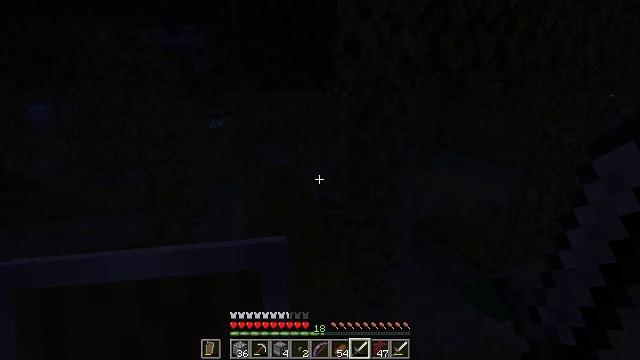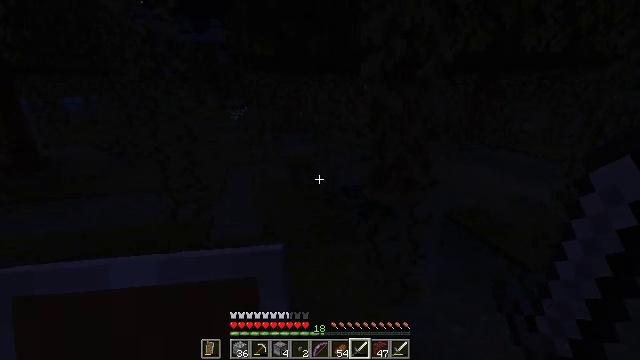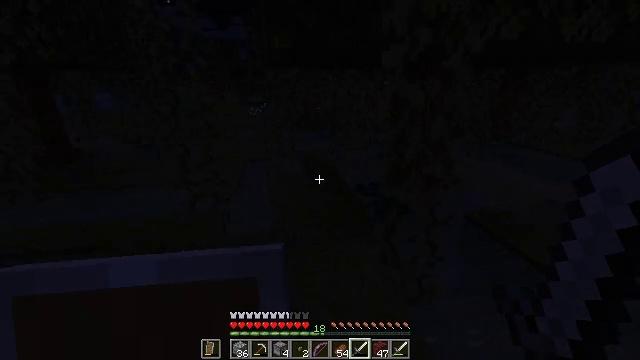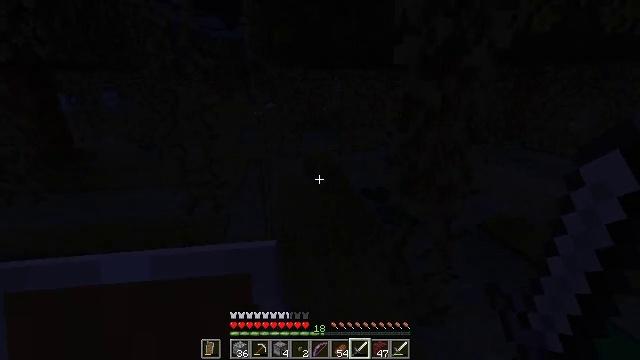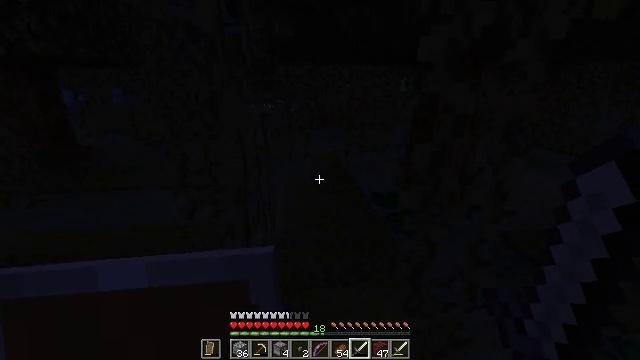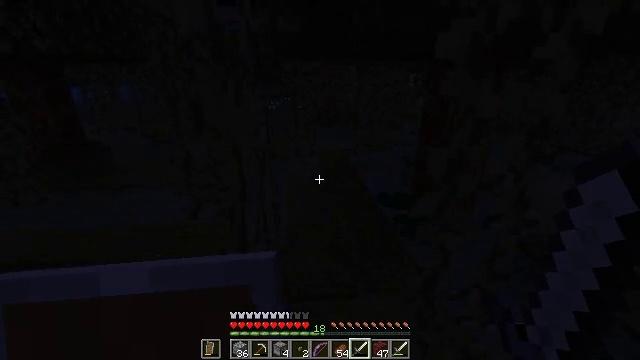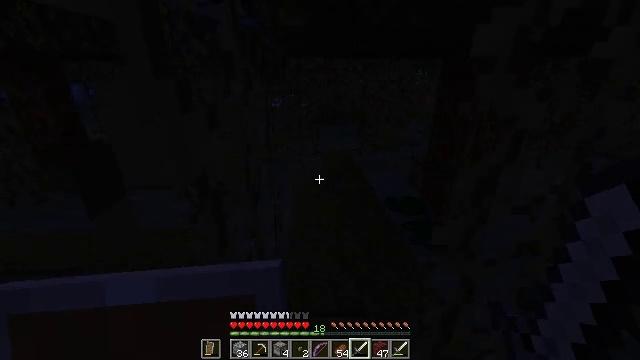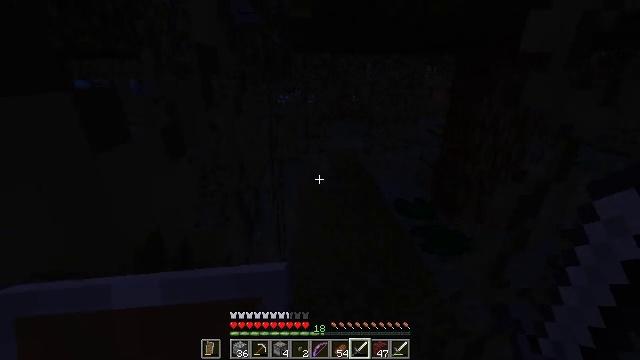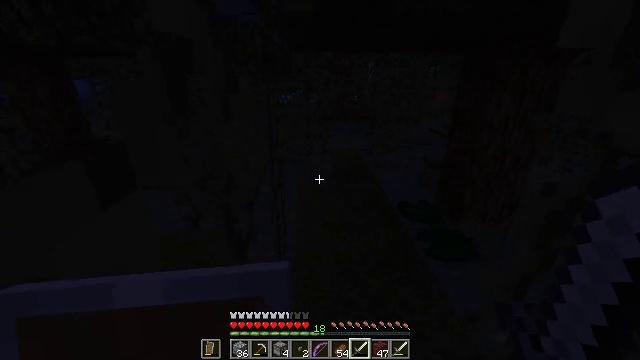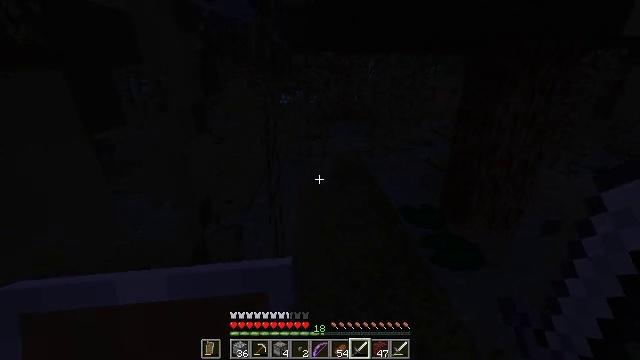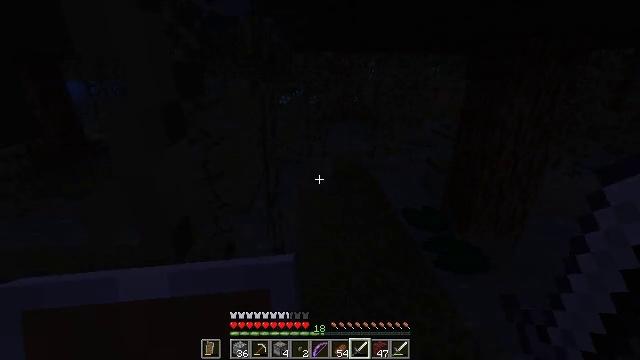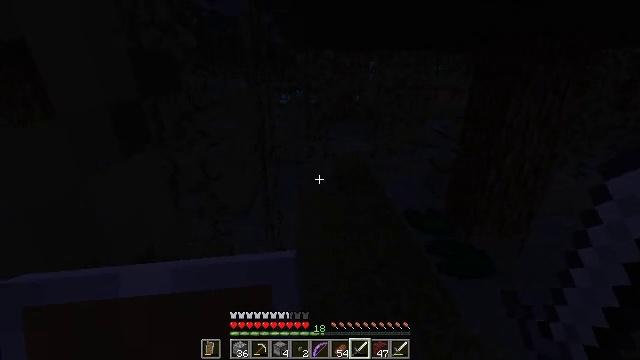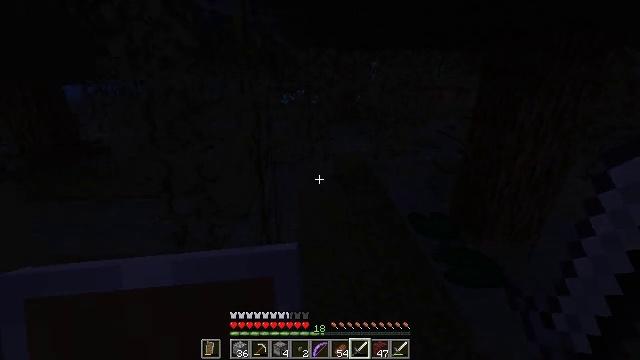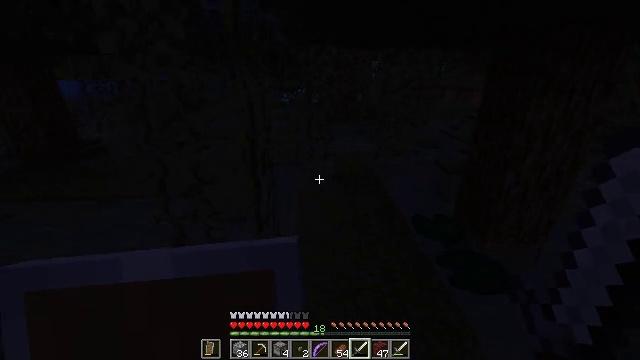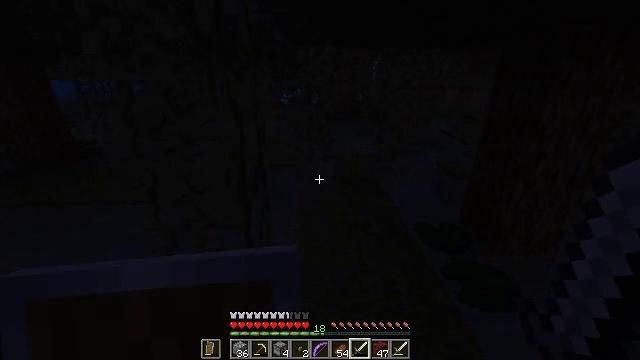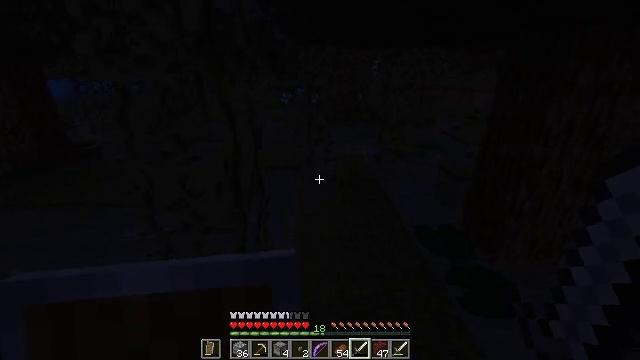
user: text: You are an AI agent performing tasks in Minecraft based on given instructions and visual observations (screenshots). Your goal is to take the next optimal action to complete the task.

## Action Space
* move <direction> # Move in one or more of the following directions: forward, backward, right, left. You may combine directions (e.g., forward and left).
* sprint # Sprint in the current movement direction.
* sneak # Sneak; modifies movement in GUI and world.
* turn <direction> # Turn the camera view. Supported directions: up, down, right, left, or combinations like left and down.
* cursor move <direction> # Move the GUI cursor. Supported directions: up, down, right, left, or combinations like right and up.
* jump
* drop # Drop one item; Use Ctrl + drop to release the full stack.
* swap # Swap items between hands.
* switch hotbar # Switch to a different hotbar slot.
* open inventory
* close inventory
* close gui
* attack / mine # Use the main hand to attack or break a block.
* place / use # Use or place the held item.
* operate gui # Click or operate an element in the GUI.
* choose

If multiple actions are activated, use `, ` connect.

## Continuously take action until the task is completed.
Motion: motion action
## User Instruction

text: Combat the slime.
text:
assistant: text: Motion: move forward, turn left
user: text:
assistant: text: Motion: move forward, turn left
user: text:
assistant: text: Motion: move forward, turn left
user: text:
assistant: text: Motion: move forward, turn left
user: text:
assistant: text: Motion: move forward, turn left
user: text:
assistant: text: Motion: move forward, turn left
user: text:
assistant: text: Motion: move forward, turn left
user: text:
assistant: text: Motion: move forward
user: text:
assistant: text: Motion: move forward
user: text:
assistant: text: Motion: move forward
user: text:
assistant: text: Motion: move forward
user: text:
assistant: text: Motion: move forward
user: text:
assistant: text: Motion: move forward
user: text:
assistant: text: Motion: move forward
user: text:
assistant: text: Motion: move forward
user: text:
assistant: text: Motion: move forward
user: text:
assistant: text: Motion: move forward
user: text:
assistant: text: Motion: move forward
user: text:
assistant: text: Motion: move forward
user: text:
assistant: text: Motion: move forward
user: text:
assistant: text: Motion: move forward
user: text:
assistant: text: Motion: move forward
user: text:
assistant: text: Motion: move forward
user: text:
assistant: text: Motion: move forward
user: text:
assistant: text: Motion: move forward
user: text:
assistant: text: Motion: move forward
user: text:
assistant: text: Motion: move forward
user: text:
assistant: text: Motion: move forward
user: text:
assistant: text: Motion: move forward
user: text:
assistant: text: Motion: move forward